Aerial crown-view tile of a tropical tree (Barro Colorado Island, Panama), acquired 20240716:
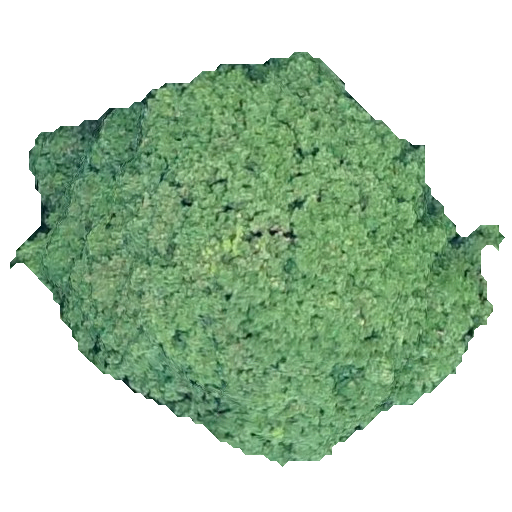
Species: Prioria copaifera
GBIF accepted scientific name: Prioria copaifera
Crown area: 204.372 m²